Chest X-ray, PA view. Patient: 70 years old, sex F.
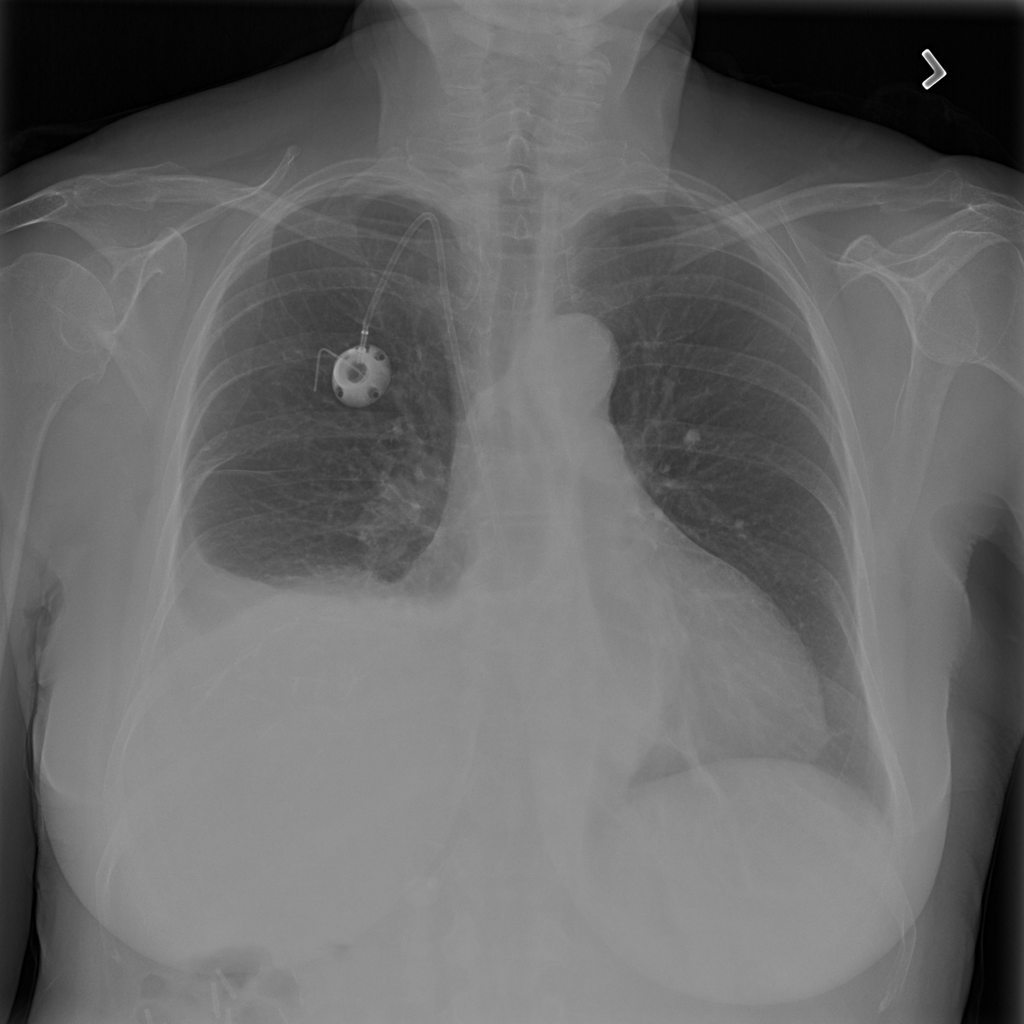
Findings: Atelectasis, Effusion, Infiltration